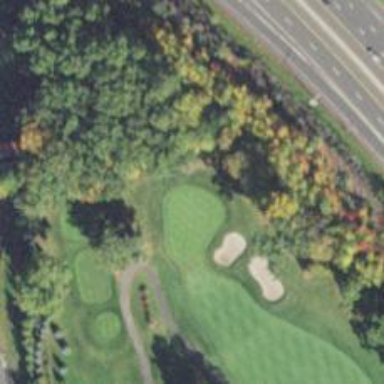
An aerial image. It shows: Golf hole.